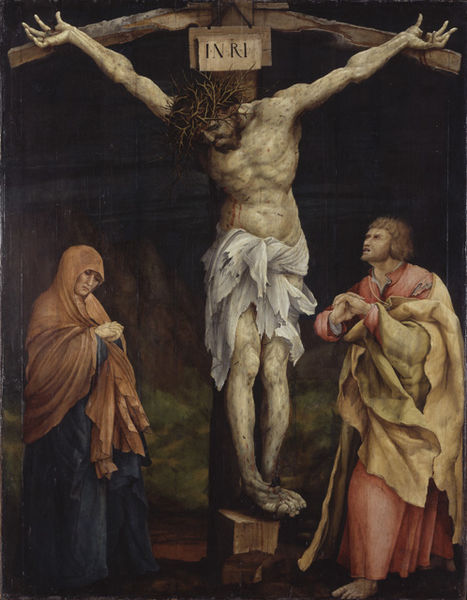
Titel: Christus am Kreuz zwischen Maria und Johannes
Künstler: Matthias Grünewald
Standort: Karlsruhe
Institution: Staatliche Kunsthalle Karlsruhe
Schlagwörter: blue, church, crown, hands, red, religious, robes, white, women, black, green, hair, painting, robe, woman, yellow, looking, picture, pink, brown, wood, sad, man, naked, skin, background, mountain, orange, death, feet, shadow, mother, martyr, saint, cross, dead, crucifixion, letters, love, arms, clothes, renaissance, jesus, gothic, cloth, branches, finger, god, christ, crucifix, mourning, northern, pale, paint, christian, maria, mary, christianity, hanging, tan, bible, stick, pedestal, biblical, pray, faith, praying, veil, nail, earth, crucifiction, crucify, suffering, apostle, holy, blood, christus, crown of thorns, dying, sacrifice, thorns, wound, linen, flemish, jesus christ, grotto, mourners, chiaroscuro, at, john, loincloth, torso, crucified, inri, peter, adoration, apostles, agony, nails, worship, up, upset, son of god, wounds, gore, disciple, contorted, thorn, magdalene, loin, cry, clasped, cruxification, crucifixtion, centurion, scarred, krist, cruxifixation, crucifixtation, white cloth, emcrucifixion, mourningcross, pierced, wonds, king of the jews, crucifi, grunewald, gruesome, naisl, isenheim, atonement